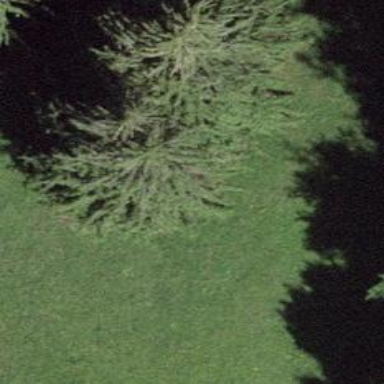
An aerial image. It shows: Evergreen needleleaved tree typically found in agricultural areas.